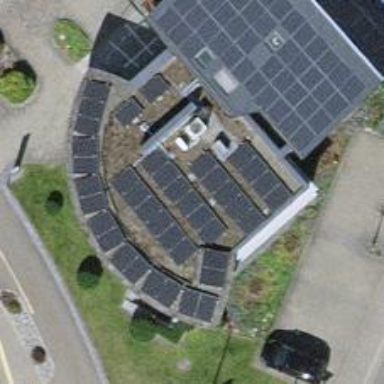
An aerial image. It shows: Solar photovoltaic panel generator.